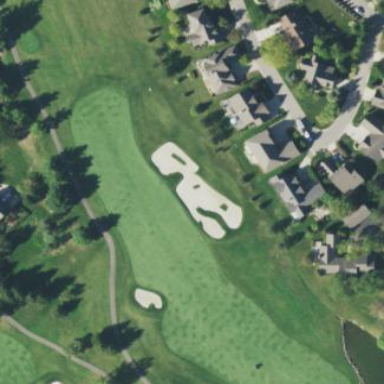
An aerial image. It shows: Sandy area is golf bunker.